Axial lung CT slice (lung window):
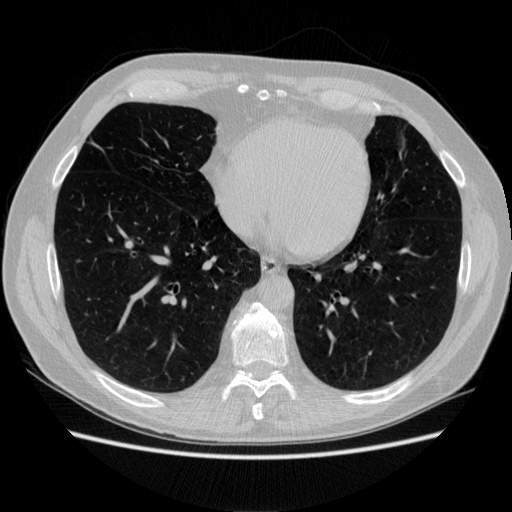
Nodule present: no